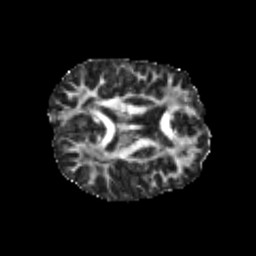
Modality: FA
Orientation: axial
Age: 20
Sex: male
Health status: healthy
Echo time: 0.074 s